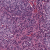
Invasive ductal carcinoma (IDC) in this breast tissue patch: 1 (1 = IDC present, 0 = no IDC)